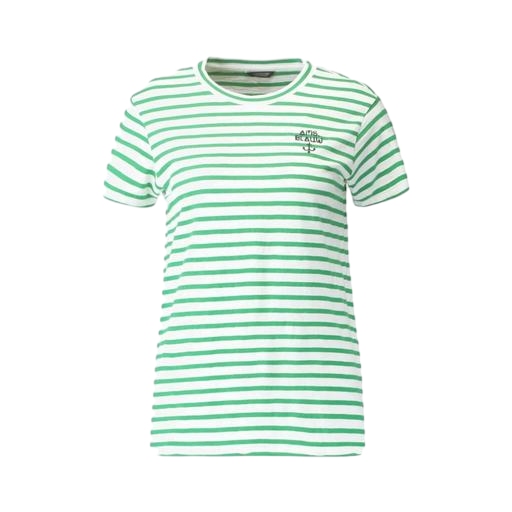
club stripe tee, green women's t-shirt, t-shirt green, white background